Question: I was trying to test my app on a new iPad to see if Retina support is working.
Like anyother devices I used for development, I attached the device and pressed "Use For Development" is XCode Organizer.
The process started but a few seconds later the progress bar went away and I received this error message : " An Unknown Error Occurred "
I registered its UDID in devices section manually and the provisioning profile is successfully installed on the device but there still is a yellow dot in front of iPad's name in organizer and the device is not appearing in the iOS Devices list ( so that I cannot run my app on it ).
I tried anything came to my mind but nothing worked out :(

Any ideas ?
---
- - - - - - -
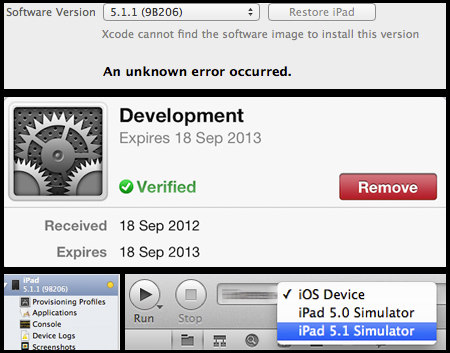
Answer: Try disconnecting / reconnecting the iPad, quit and restart XCode, ...
Sometimes it just won't work and restarting everything solves it !